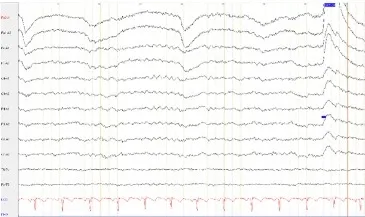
The electroencephalography depicted a ss-rhythm, with an intermittently slow wave activity of 6-7/s. The independent component analyses showed a frontocentral topography (component 4, framed) compatible with tiredness.
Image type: electrography (eeg)